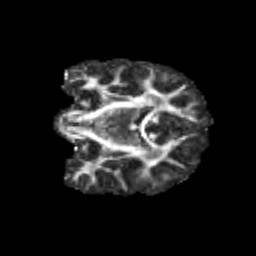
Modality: FA
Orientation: coronal
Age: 10
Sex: male
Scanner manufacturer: siemens
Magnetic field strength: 3 T
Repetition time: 3.8 s
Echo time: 0.07 s